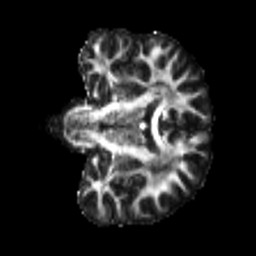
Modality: FA
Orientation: coronal
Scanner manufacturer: siemens
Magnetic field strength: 3 T
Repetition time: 4 s
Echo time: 0.0594 s